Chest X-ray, PA view. Patient: 71 years old, sex F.
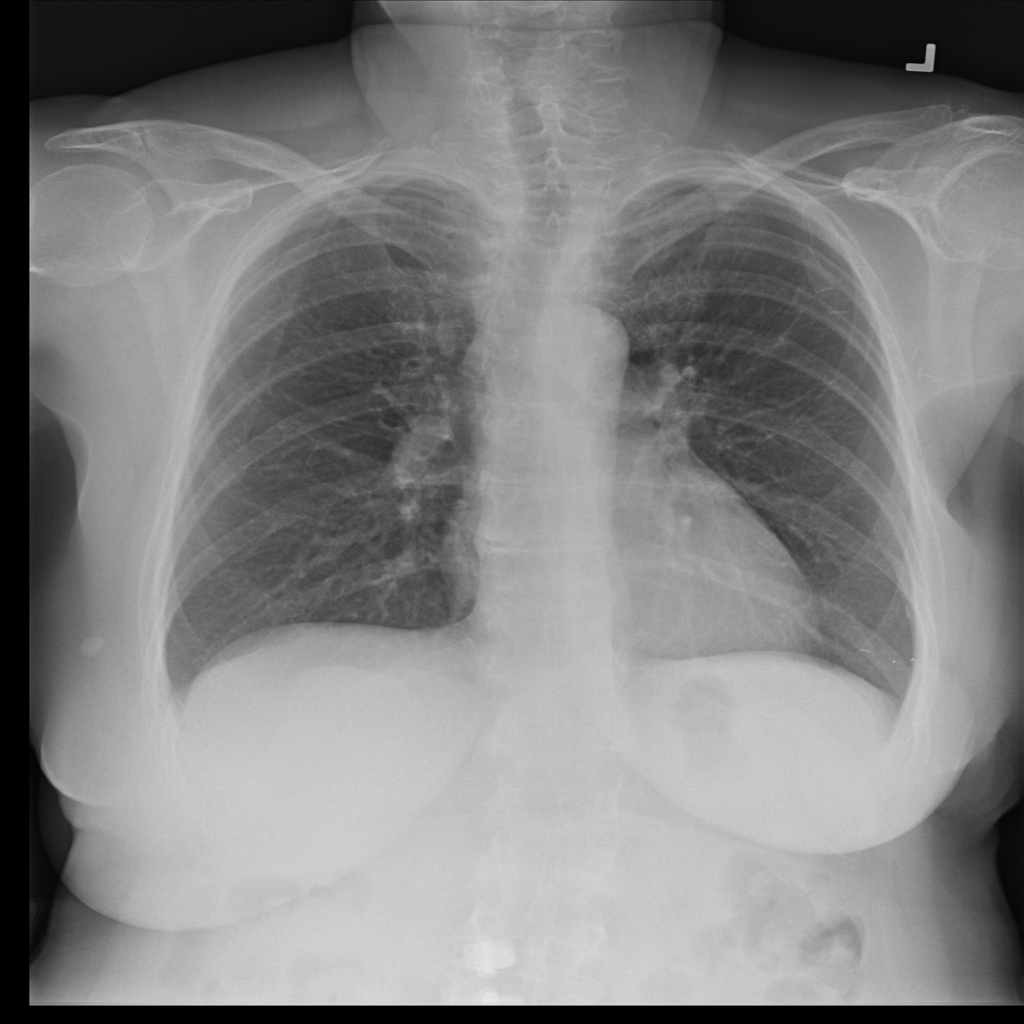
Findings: No Finding